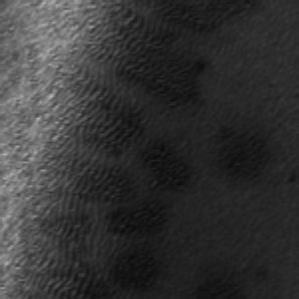
Label: frost